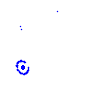
Particle: pion